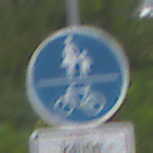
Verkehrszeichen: GemeinsamerGehUndRadweg
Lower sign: HinweisDurchVerbaleAngabe4
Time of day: Midday
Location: Outdoor (Nature)
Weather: Overcast
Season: Autumn
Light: Natural